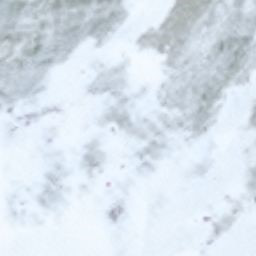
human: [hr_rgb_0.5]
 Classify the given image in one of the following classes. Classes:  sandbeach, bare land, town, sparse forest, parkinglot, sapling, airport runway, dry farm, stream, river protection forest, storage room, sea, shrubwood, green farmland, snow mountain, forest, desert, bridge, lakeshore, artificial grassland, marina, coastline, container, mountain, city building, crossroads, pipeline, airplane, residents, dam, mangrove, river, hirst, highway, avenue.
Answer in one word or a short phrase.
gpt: snow mountain